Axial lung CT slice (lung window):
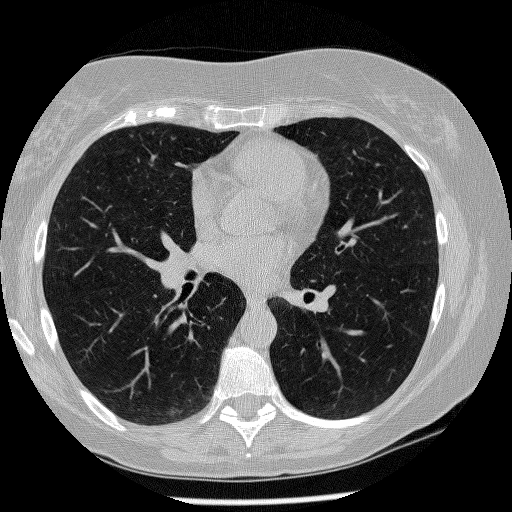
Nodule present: no